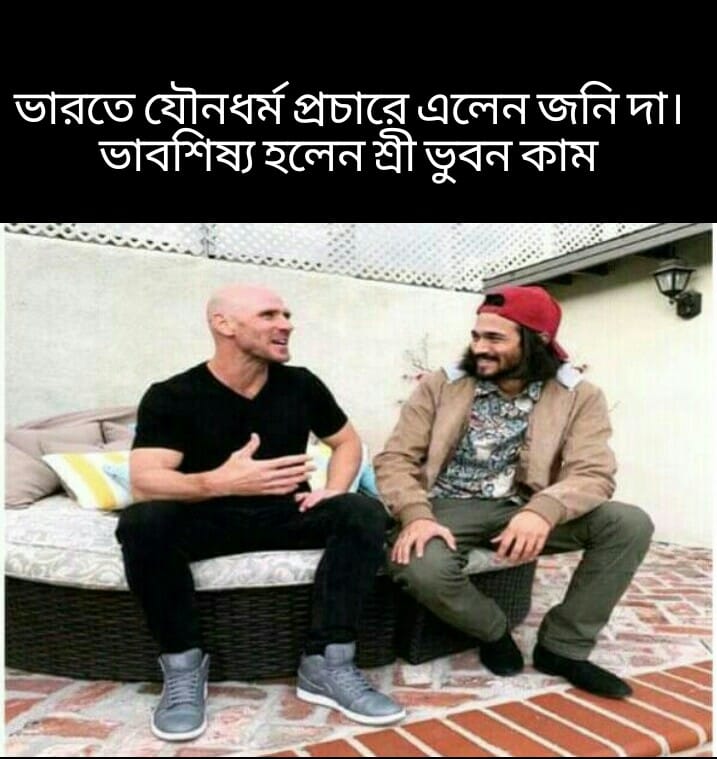
Text: ভারতে যৌনধর্ম প্রচারে এলেন জনি দা। ভাবশিষ্য হলেন শ্রী ভুবন কাম
Label: Non Hate